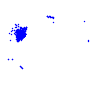
Particle: electron